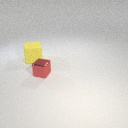
large yellow rubber cube behind small red metal cube